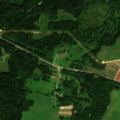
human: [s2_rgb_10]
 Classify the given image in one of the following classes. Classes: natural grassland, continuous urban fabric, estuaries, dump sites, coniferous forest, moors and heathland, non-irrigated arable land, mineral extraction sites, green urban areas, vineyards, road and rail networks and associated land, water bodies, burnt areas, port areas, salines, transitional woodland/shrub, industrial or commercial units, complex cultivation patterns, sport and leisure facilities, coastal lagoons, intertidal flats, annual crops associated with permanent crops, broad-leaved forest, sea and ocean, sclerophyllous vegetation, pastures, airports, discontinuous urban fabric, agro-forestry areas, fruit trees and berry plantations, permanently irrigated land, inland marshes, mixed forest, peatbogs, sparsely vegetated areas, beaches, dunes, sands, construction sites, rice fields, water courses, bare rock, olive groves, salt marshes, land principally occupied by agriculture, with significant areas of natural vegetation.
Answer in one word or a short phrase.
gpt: non-irrigated arable land, pastures, land principally occupied by agriculture, with significant areas of natural vegetation, broad-leaved forest, coniferous forest